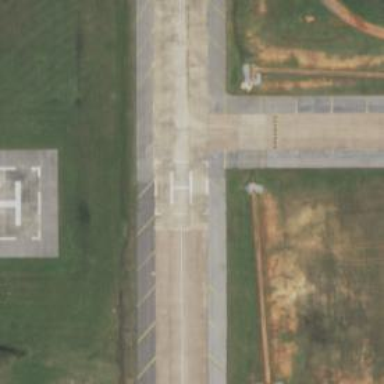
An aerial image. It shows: Image of taxiway at airport.